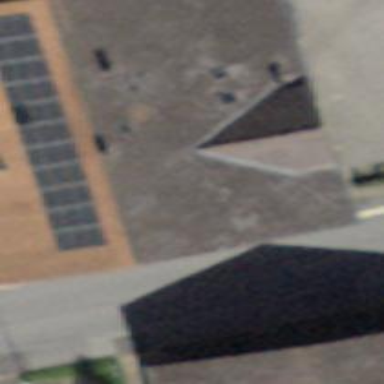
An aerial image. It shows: Restaurant.